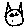
Label: cat